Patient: sex F, age 51
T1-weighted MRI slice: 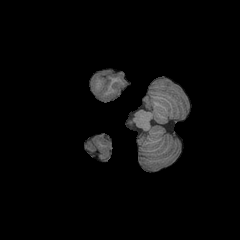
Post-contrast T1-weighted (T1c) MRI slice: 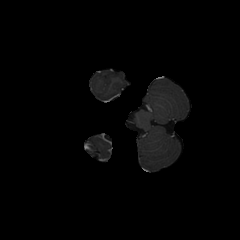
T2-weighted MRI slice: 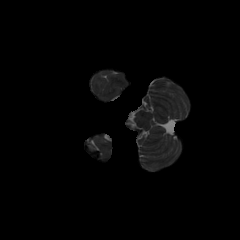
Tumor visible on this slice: no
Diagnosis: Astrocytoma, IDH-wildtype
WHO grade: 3